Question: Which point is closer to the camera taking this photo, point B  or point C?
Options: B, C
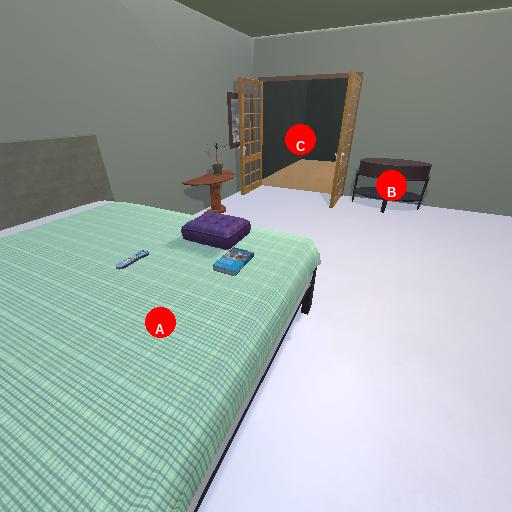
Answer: B